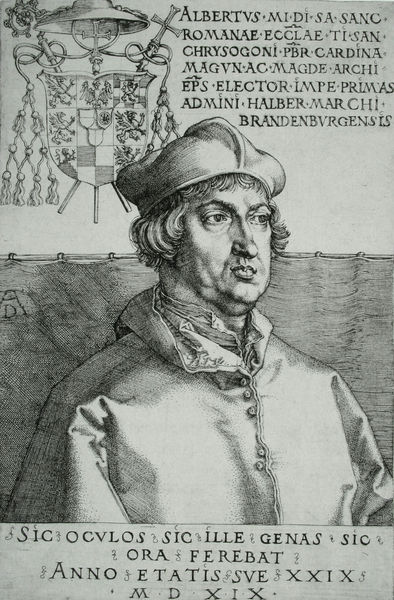
Titel: Kardinal Albrecht von Brandenburg (Der kleine Kardinal)
Künstler: Albrecht Dürer
Standort: viele Standorte
Institution: Seriendruck
Schlagwörter: adler, dunkel, kopf, mann, schatten, umhang, weiß, grau, haar, hell, hintergrund, hut, licht, mund, nase, schwarz, zeichnung, blick, haube, bart, hemd, jacke, kappe, mütze, wand, arme, augen, falten, gesicht, kragen, mensch, bildnis, hals, portrait, porträt, signatur, vorhang, kirche, geistlicher, haare, kutte, mantel, schnüre, stoff, adel, blatt, person, kinn, knopf, lippe, locken, renaissance, holzschnitt, schrift, papier, stab, fahne, flagge, backen, datierung, grafik, graphik, bischof, ernst, inschrift, streng, homme, kordel, knöpfe, jahreszahl, bauer, fett, tusche, alter, buch, kreuz, druck, schwarzweiss, monogramm, schraffur, radierung, stich, illustration, text, chapeau, beschriftung, kardinal, tinte, buchseite, wappen, prister, pfarrer, kreuze, halbprofil, doppelkinn, mittelalter, priester, luther, mitra, gelehrter, stange, dürer, emblem, kupferstich, gravure, quasten, kapuze, schalk, latein, latin, albrecht, albrecht dürer, reformation, bischofsstab, albert, martin luther, behang, albrecht von brandenburg, a d, kleriker, melanchthon, albertus, brandenburg, kardinalshut, albertinus, romanae, sic oculos, katholik, vorhant, kjnöpfe, calvin, cardinal, armoiries, könlglich, ernst#, inschrioft, seriengrafik, légende, soutane, évèque, grosses lèvres, kleiner kardinal